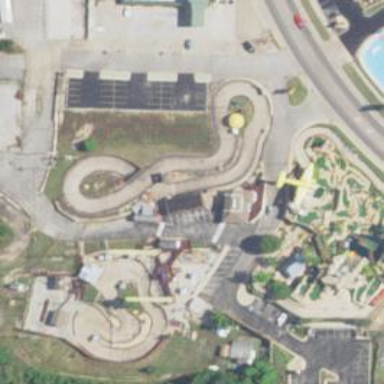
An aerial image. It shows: Raceway for motor sports.